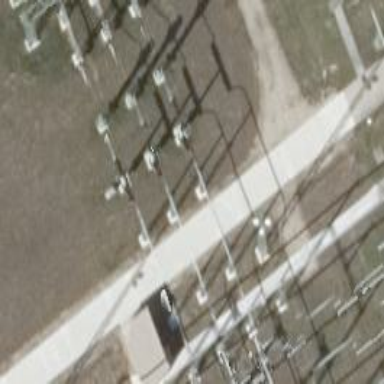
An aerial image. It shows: Outdoor switch with three cables connected.